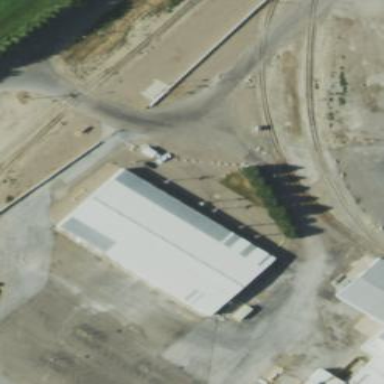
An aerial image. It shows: Industrial building.